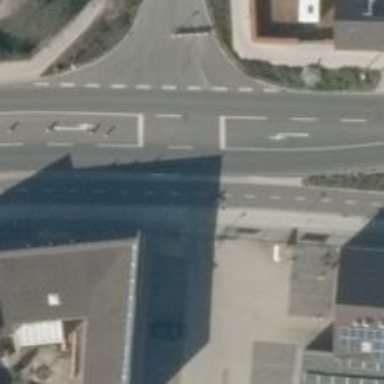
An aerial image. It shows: Asphalt footway with bicycle road on the opposite side.